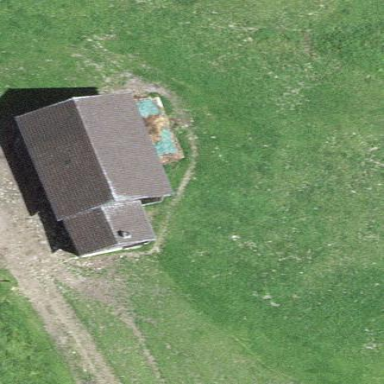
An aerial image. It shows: Farm auxiliary building with gabled roof.